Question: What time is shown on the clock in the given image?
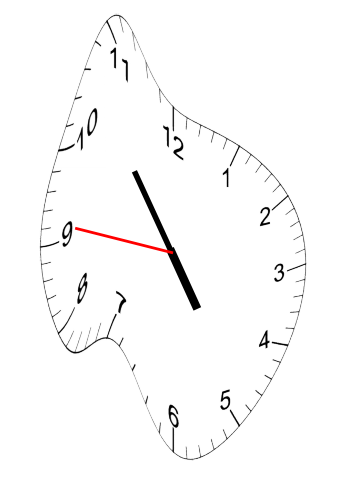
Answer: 04:53:46